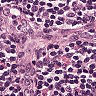
Metastatic tissue present: no